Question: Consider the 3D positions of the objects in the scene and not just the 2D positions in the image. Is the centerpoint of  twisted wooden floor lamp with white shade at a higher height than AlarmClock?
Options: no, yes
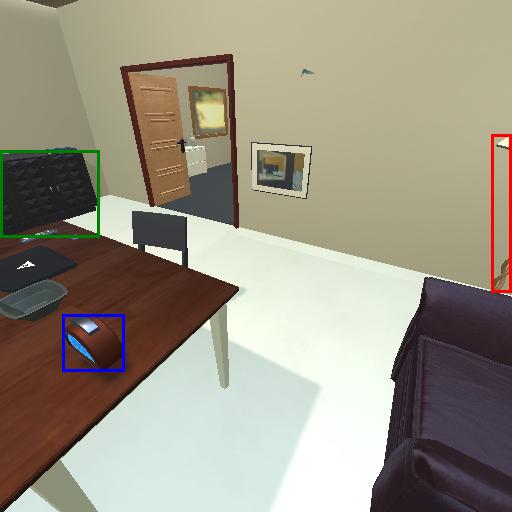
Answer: no